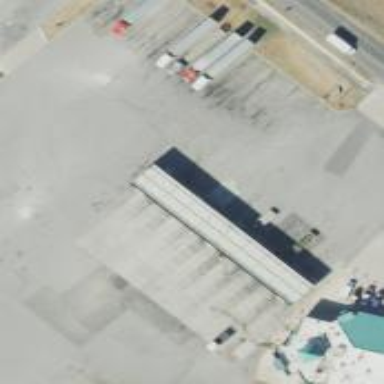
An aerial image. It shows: Fuel amenity located on the roof of building.